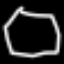
Label: octagon